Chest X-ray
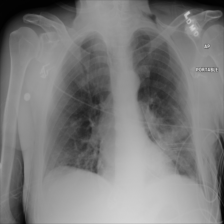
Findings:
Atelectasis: negative
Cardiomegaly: negative
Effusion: negative
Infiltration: negative
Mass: negative
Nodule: negative
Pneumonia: negative
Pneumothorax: negative
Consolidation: negative
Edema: negative
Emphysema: negative
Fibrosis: negative
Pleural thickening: negative
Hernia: negative